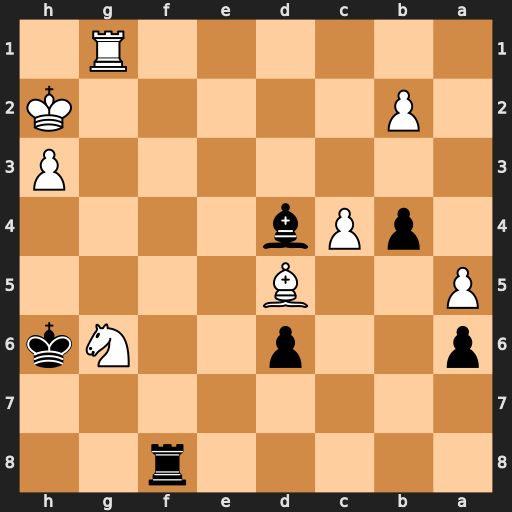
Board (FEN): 5r2/8/p2p2Nk/P2B4/1pPb4/7P/1P5K/6R1
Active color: b
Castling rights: -
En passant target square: -
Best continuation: Bxg1+ Kxg1 Kxg6